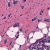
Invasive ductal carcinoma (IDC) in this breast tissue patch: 0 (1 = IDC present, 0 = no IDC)